Question: In my POSTS page (regular post type), I have setup a ACF relationship field. Inside this I can select company name which are all under the post type of directory_listings.
Now, I have the following code on the directory listings page, and therefore using simply get_field does not work because those values are not on this page, they are elsewhere on the POST type instead.
So unsure how to grab the information.
'''
$posts = get_field('related_articles');
if( $posts ): ?>
<ul>
<?php foreach( $posts as $post): // variable must be called $post (IMPORTANT) ?>
<?php setup_postdata($post); ?>
<li>
<a href="<?php the_permalink(); ?>"><?php the_title(); ?></a>
</li>
<?php endforeach; ?>
</ul>
<?php wp_reset_postdata(); // IMPORTANT - reset the $post object so the rest of the page works correctly ?>
<?php endif; ?>
'''
Example diagram as I am not great with explaining via text.

Currently I have setup the relationship field on the company edit page (directory_listing) instead. It works when doing the following:
1) Related Posts to this business listing -> select a post -> publish - > now displays the list on the business listing page. Example here: <URL>
2) I'd like from the POST edit page select a business which posts will appear on. I can put the field there via ACF no problem but getting it to actually display the results I cannot figure out.
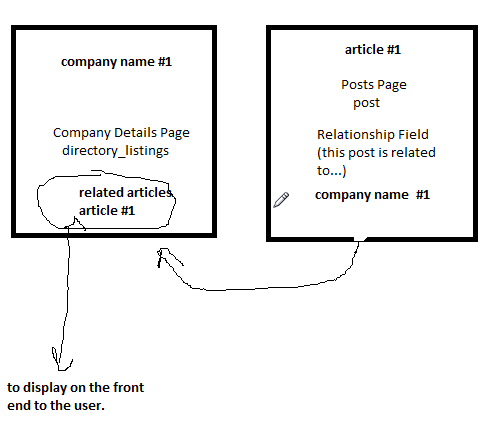
Answer: ## Background Info:
<URL> has three parameters:
1. $field_name: the name of the field to be retrieved. eg "page_content" (required)
2. $post_id: Specific post ID where your value was entered. Defaults to current post ID (not required). This can also be options / taxonomies / users / etc
3. $format_value
If you were only concerned with grabbing a specific post (of which you knew the ID), the key would be the second parameter ('$post_id'). There's nothing really magical about ACF. Quite simply: the 'meta_value' (i.e. the directory listing the post is tied to) is saved to each post (attached to that post's '$post_id').
However, in your case, we don't know the ID of the post(s) we want to get.
## Solution:
If we explain what you want to do in a simple sentence, that sentence would look something like:
> Show/get posts on a 'directory_listings' (custom post type) page which have a 'meta_value' which points to that page.
Obviously, you can't use 'get_field()', because your problem has nothing to do with "getting a field." Rather, you need to "find the posts that have a specific field." ACF has <URL>.
Luckily for you, WordPress ships with an awesome class called a <URL>' where the 'meta_key' has a 'value' of the current '$post_id'.
Or, more specifically, on your 'directory_listings' page, you'd have the following query:
'''
$related_articles = get_posts(array(
'post_type' => 'post',
'meta_query' => array(
array(
'key' => 'related_articles', // name of custom field
'value' => '"' . get_the_ID() . '"',
'compare' => 'LIKE'
)
)
));
if( $related_articles ):
foreach( $related_articles as $article ):
// Do something to display the articles. Each article is a WP_Post object.
// Example:
echo $article->post_title; // The post title
echo $article->post_excerpt; // The excerpt
echo get_the_post_thumbnail( $article->ID ); // The thumbnail
endforeach;
endif;
'''